Question: I'm trying to create custom 'AlertDialog' with an image text and buttons. When I display it I get a white border which looks horrible.

How can I get rid of that white border?
Here my custom Dialog:
'''
public LinearLayout customeLL;
public void alertD()
{
AlertDialog ad;
AlertDialog.Builder builder;
Context mContext = getApplicationContext();
TextView a = new TextView(getApplicationContext());
a.setText("Test dialog");
ImageView img = new ImageView(getApplicationContext());
img.setBackgroundResource(R.drawable.bottombar_bg);
LinearLayout customeLL = new LinearLayout(getApplicationContext());
customeLL.setOrientation(LinearLayout.VERTICAL);
customeLL.addView(img,curWidth,37);
customeLL.addView(a,curWidth,37);
builder = new AlertDialog.Builder(myClass.this);
builder.setView(customeLL);
ad=builder.create();
ad.show();
}
'''
As you can see the topborder and image have a space in 2-3 px.
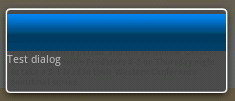
Answer: try this use Dialog Instead of AlertDialog.Builder
.. for remove border line from Dialog..
'''
Dialog dialog = new Dialog(this,android.R.style.Theme_Translucent_NoTitleBar);
'''